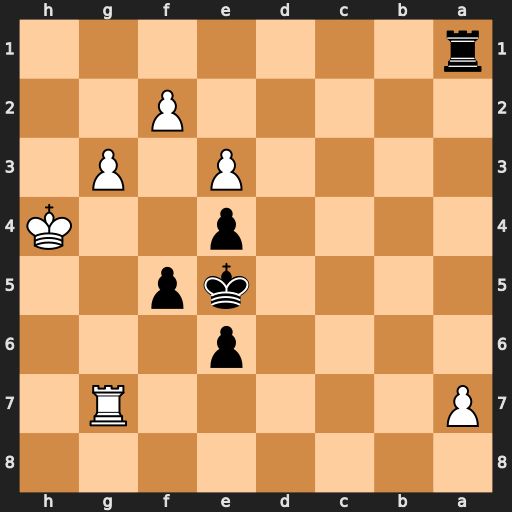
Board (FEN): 8/P5R1/4p3/4kp2/4p2K/4P1P1/5P2/r7
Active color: b
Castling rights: -
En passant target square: -
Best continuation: Kf6 Kh3 Kxg7